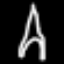
Label: The Eiffel Tower